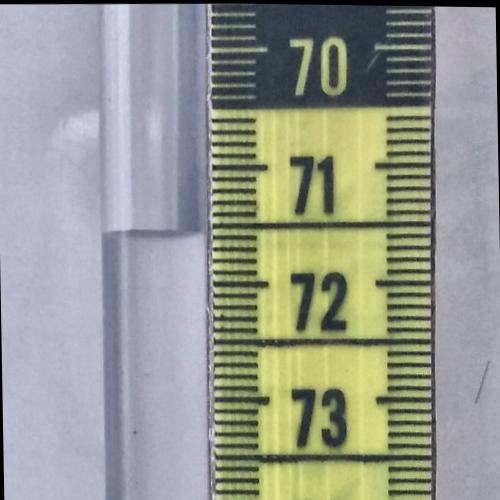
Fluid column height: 71.6 cm